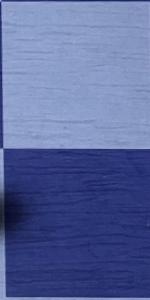
Label: Empty